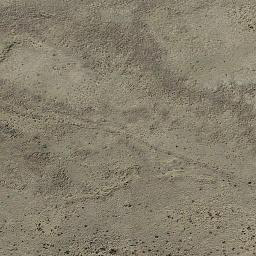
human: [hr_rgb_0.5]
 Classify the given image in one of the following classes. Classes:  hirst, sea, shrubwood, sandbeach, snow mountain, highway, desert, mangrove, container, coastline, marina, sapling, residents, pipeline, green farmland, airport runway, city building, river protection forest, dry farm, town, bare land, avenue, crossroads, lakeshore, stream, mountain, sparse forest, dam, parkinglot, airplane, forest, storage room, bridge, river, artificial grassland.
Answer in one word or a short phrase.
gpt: bare land